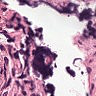
Metastatic tissue present: no